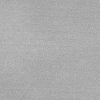
Atmospheric dust classification: dusty